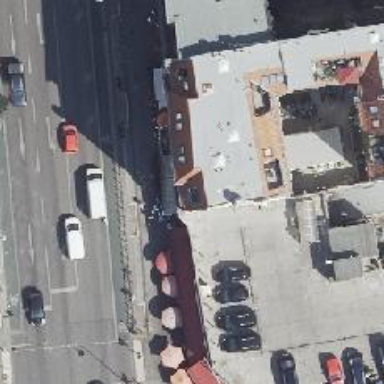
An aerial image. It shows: Restaurant.